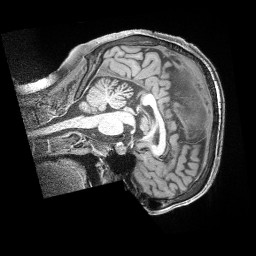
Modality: T1w
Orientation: sagittal
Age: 32
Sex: male
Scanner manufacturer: siemens
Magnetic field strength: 3 T
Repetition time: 2 s
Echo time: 0.00211 s